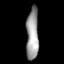
Tissue: lung
Cell type: Epithelial cells
Senescence score: 0.1332
Nuclear area (px): 621
Mean DAPI intensity: 156.678